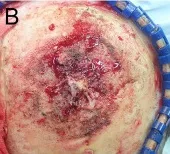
(B) After removal of the extracranial tumor showing the osteoblastic tumor-bearing bone.
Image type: medical_photograph (skin_photograph)